Question: I want paragraphs to be surrounded by big quotes.
I tried multiple things but I keep messing with my line-height as can be seen in this image:

What is a descent way to do this?
(And as a extra, is there a cool closing version for this quote? >> 69)
'''
<p><span>&#8223</span><a href="#">Foobar</a><br />Foobar<br />Foobar<span>&#8223</span></p>
<p><span>&#8223</span><a href="#">Foobar</a><span>&#8223</span></p>
<p><span>&#8223</span><a href="#">Foobar</a><span>&#8223</span></p>
body {
font-family: sans-serif;
}
a {
text-decoration: none;
color: rgba(50, 50, 50, 1);
}
span {
font-size: 100px;
position: relative;
top: 50px;
}
p {
line-height: 10px;
}
'''
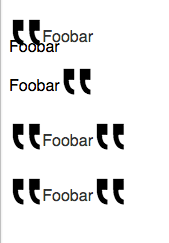
Answer: <URL>
is an excellent article on what you need.
<URL>uses the above concept to do that
CSS
'''
blockquote {
background: #f9f9f9;
margin: 1.5em 10px;
padding: 0.5em 10px;
quotes:"C""D""8""9";
padding: 30px;
position:relative;
}
blockquote:before {
position:absolute;
color: #ccc;
content: open-quote;
font-size: 4em;
top:0;
left:0;
}
blockquote:after {
position:absolute;
color: #ccc;
content: close-quote;
font-size: 4em;
line-height:0;
bottom:0;
right:0;
}
'''
HTML
'''
<blockquote>
Pellentesque habitant morbi tristique senectus et netus et malesuada fames ac
turpis egestas. Vestibulum tortor quam, feugiat vitae, ultricies eget, tempor
sit amet, ante. Donec eu libero sit amet quam egestas semper. Aenean ultricies
mi vitae est. Mauris placerat eleifend leo
</blockquote>
'''